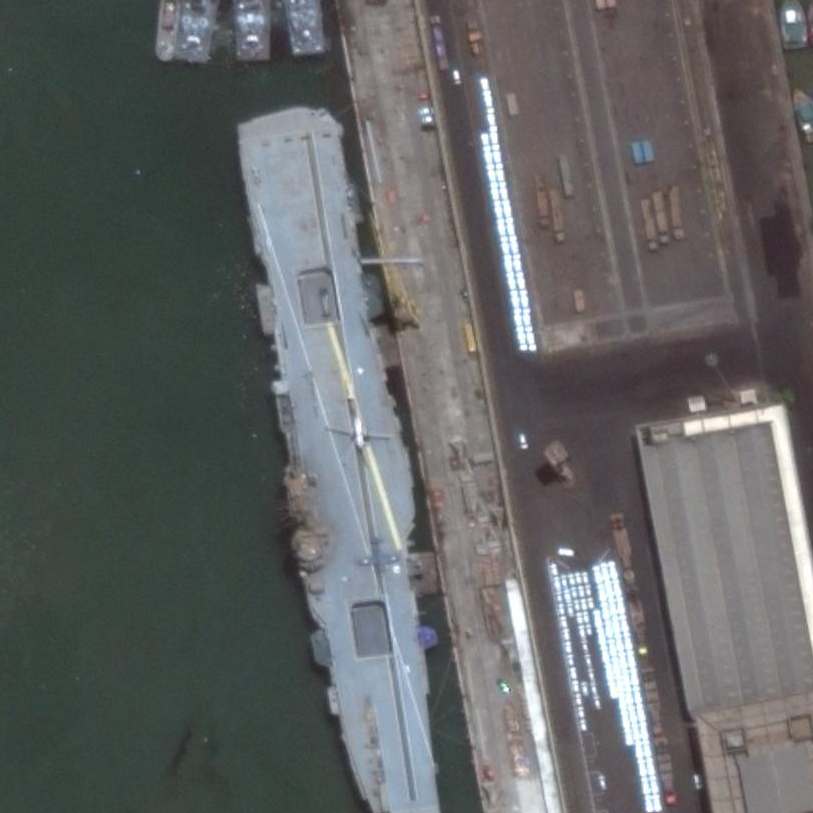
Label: aircraft_carrier